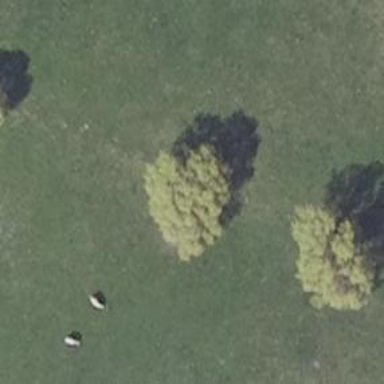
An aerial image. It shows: Deciduous tree with broadleaved leaves.